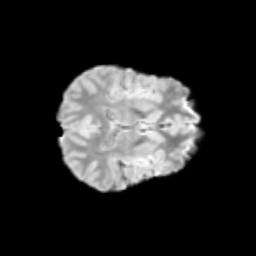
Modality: T2w
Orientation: axial
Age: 12
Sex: female
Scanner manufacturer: siemens
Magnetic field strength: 3 T
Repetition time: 3.8 s
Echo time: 0.07 s